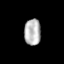
Tissue: skin
Cell type: Epithelial cells
Senescence score: 0.2714
Nuclear area (px): 424
Mean DAPI intensity: 183.175